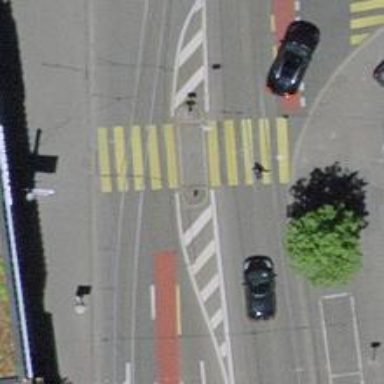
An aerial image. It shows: Kerb barrier.